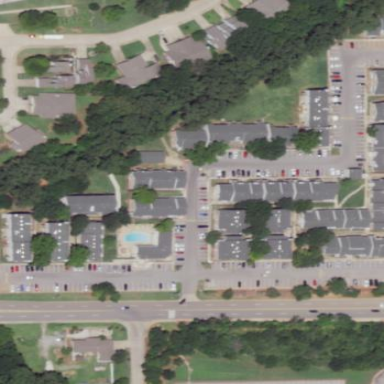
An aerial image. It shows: Residential area with apartments.